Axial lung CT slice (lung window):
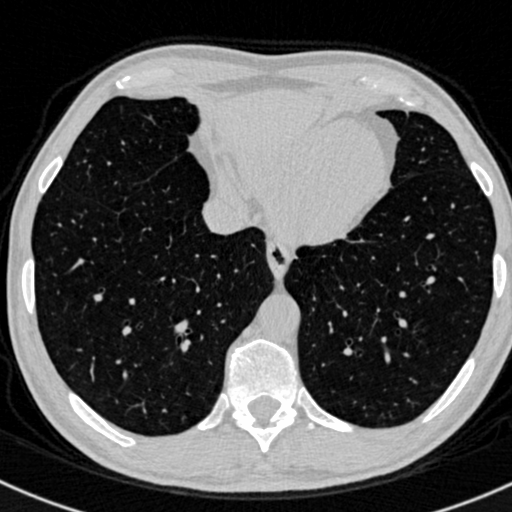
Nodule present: no